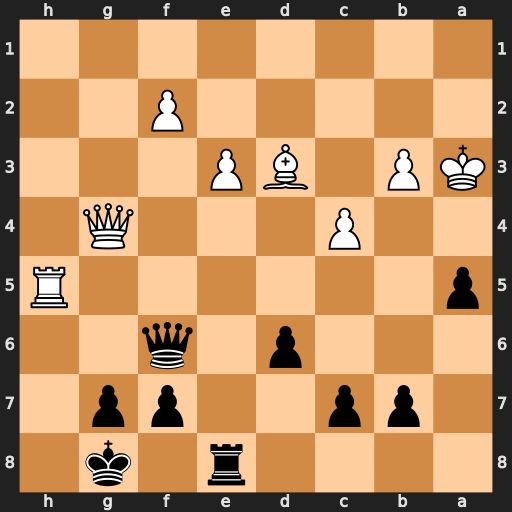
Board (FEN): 4r1k1/1pp2pp1/3p1q2/p6R/2P3Q1/KP1BP3/5P2/8
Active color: b
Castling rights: -
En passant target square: -
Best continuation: Qa1#